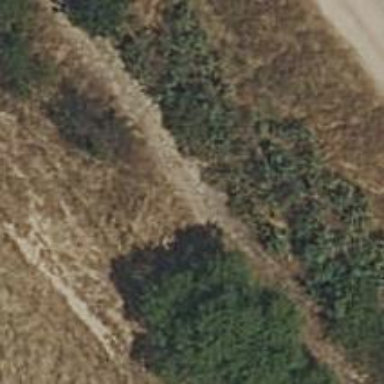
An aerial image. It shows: Ground path with grade 4 tracktype.